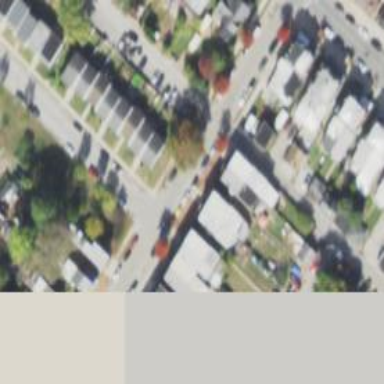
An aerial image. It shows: Alleyway designated as service road.